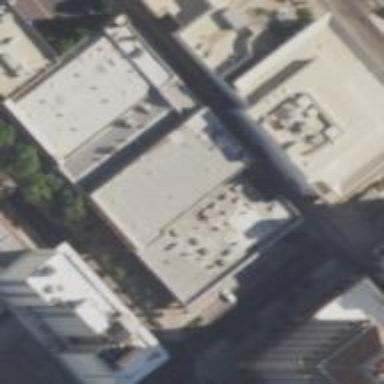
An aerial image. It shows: Commercial building.